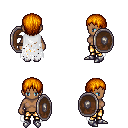
a pixel art fantasy rpg character, female body template, human, dark skin, white tattered cape, gold greaves, dark blonde plain hairstyle, metal boots, shield, four views (front, back, left, right), 2x2 character sprite sheet, small pixel art, hard edges, no anti-aliasing